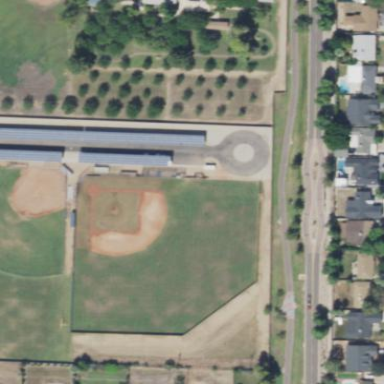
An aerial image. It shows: Baseball pitch for leisure land.